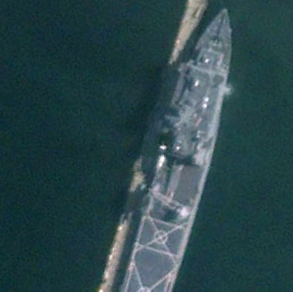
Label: combat